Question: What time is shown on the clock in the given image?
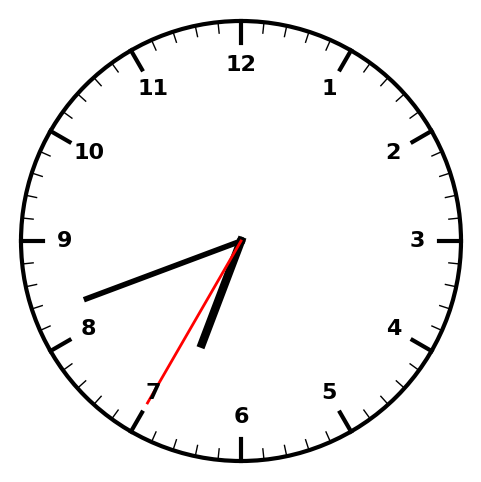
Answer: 06:41:35